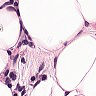
Metastatic tissue present: yes